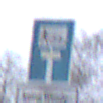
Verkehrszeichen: SackgasseRadverkehrFussgaengerDurchlaessig
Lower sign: HinweisGeaenderteVorfahrtVerkehrsfuehrungVerkehrsregelung3
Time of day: MorningAfternoon
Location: Outdoor (Suburban)
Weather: Overcast
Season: NotSpecified
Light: Natural